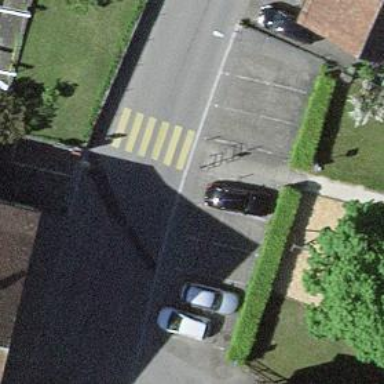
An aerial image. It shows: Double cycle barrier.